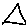
Label: triangle